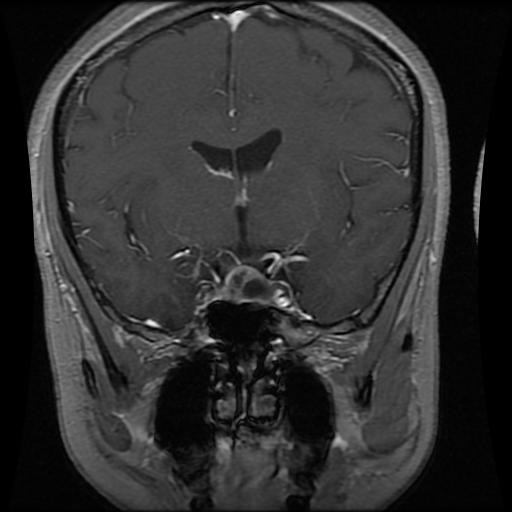
Label: pituitary